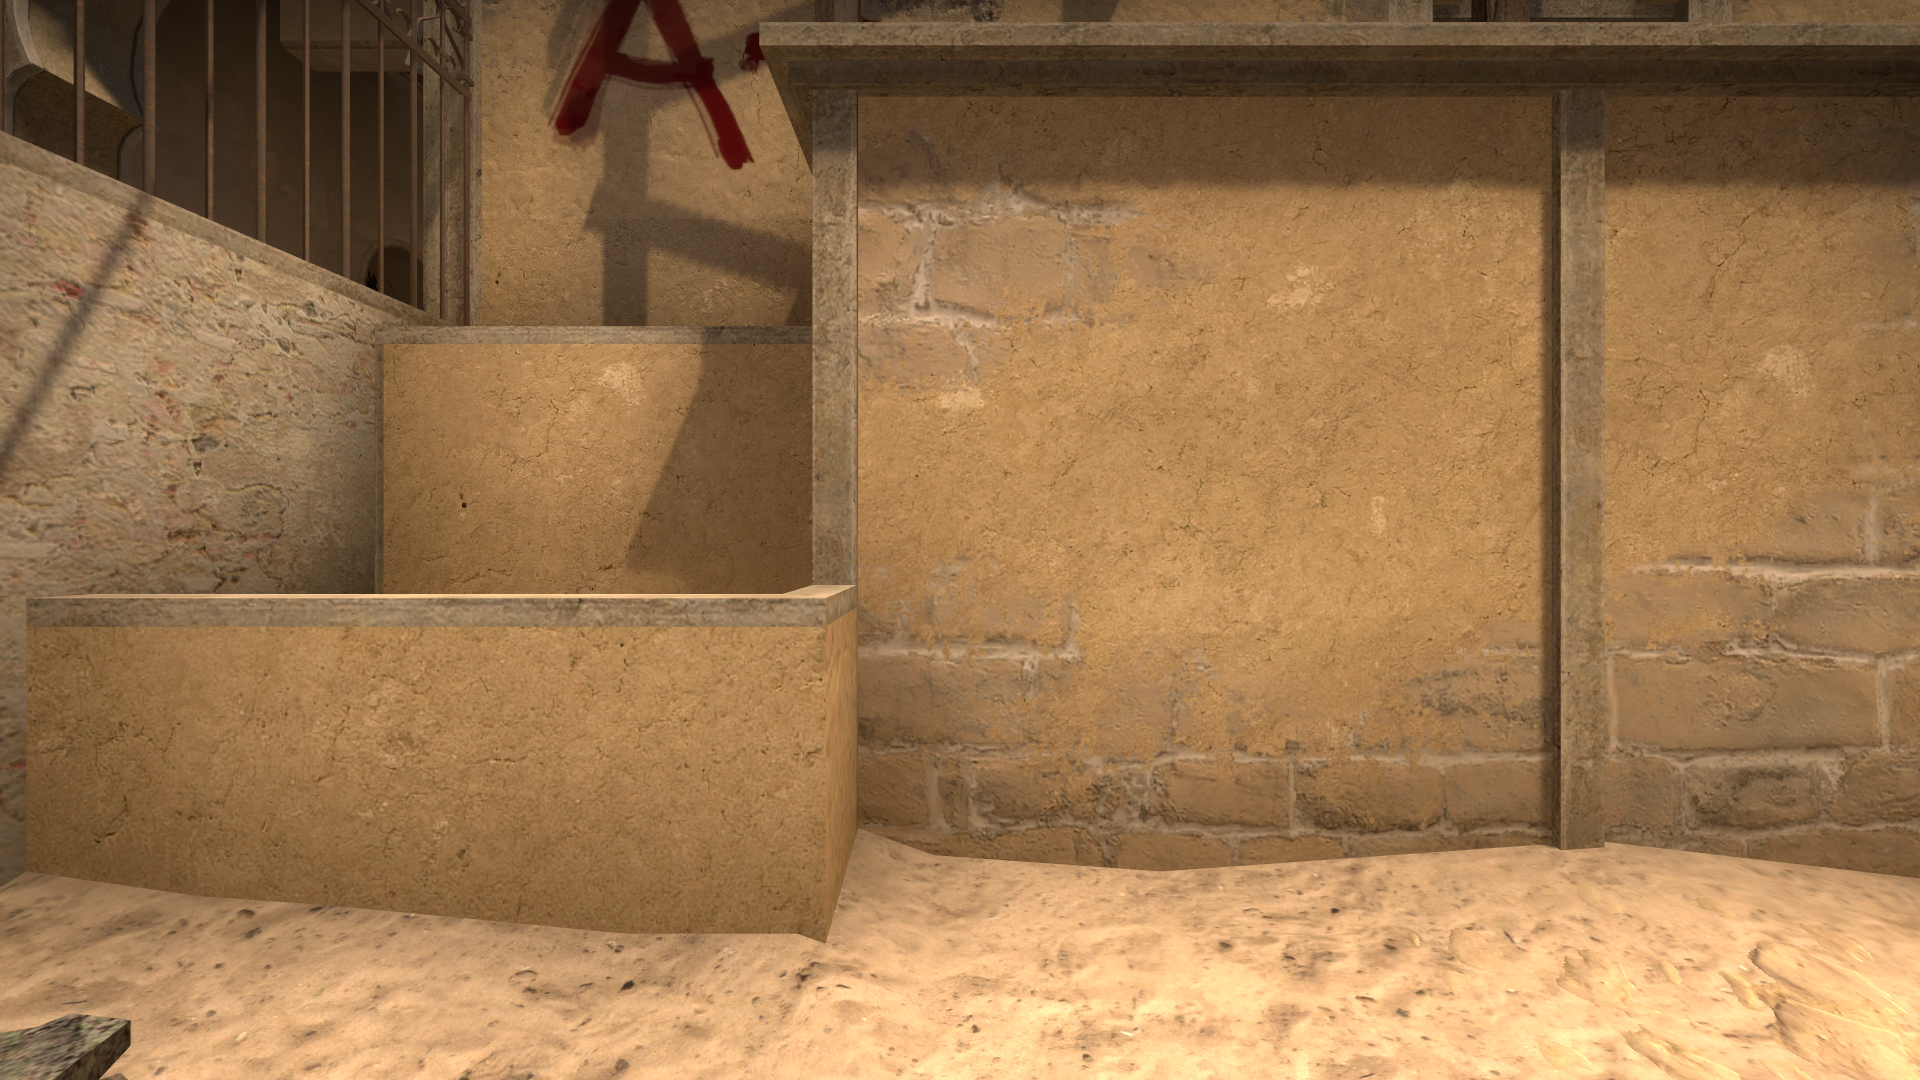
Map: de_mirage